Question: I 'm trying to create a two sided box shadow in two seperate elements, sandwiched by a three sided box shadow on the bottom and a three sided box shadow element on top. Like the image below:

I'm close, but as you can see, there is a bit of a space issue between the 3rd and 4th elements, and the top shadow is stopping in the middle for some reason...here is the CSS I have:
'''
#tile1{
-webkit-box-shadow: 7px 0 5px #319a00 , -7px 0 5px #319a00, 0 -2px 5px 5px #319a00;
}
#tile2{
-webkit-box-shadow: 7px 0 5px #319a00 , -7px 0 5px #319a00;
}
#tile3{
-webkit-box-shadow: 7px 0 5px #319a00 , -7px 0 5px #319a00;
}
#tile4{
-webkit-box-shadow: 7px 0 5px #319a00 , -7px 0 5px #319a00, 0 3px 5px 5px #319a00;
}
'''
Any ideas on how to make this happen? I can't just put a box shadow to the whole div because I'm going to have these element toggle.
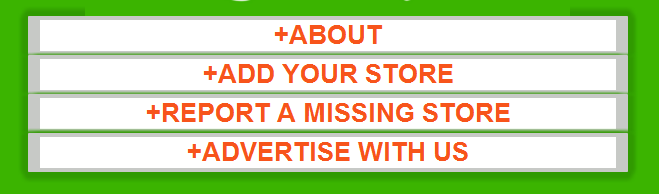
Answer: You CAN put a box-shadow on the whole div even if you're going to toggle those inner elements. All you have to do is put a min-height property (make this equal to the height when all the boxes are toggled off) on your div instead of the height property and it will work.